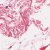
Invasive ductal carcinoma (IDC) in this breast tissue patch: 0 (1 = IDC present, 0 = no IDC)